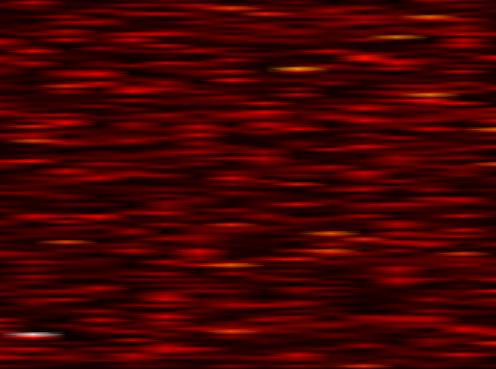
Label: UFMC